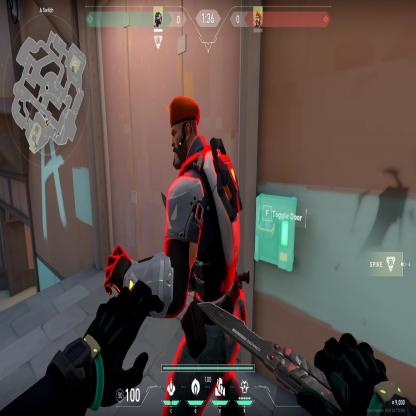
Label: enemy